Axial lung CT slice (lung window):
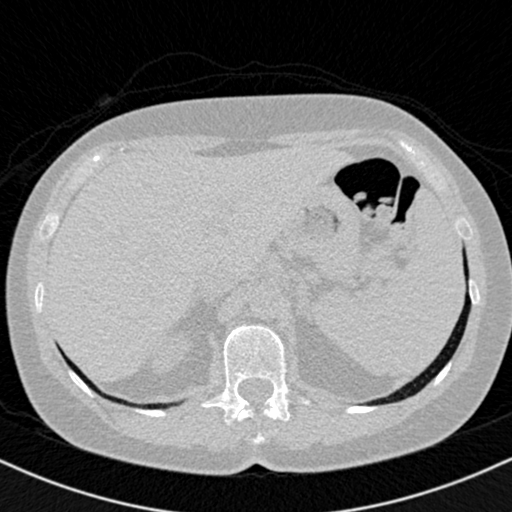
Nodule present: no